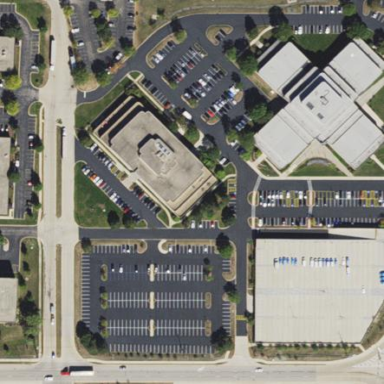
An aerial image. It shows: Office building.